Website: home-depot
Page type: orders-overview
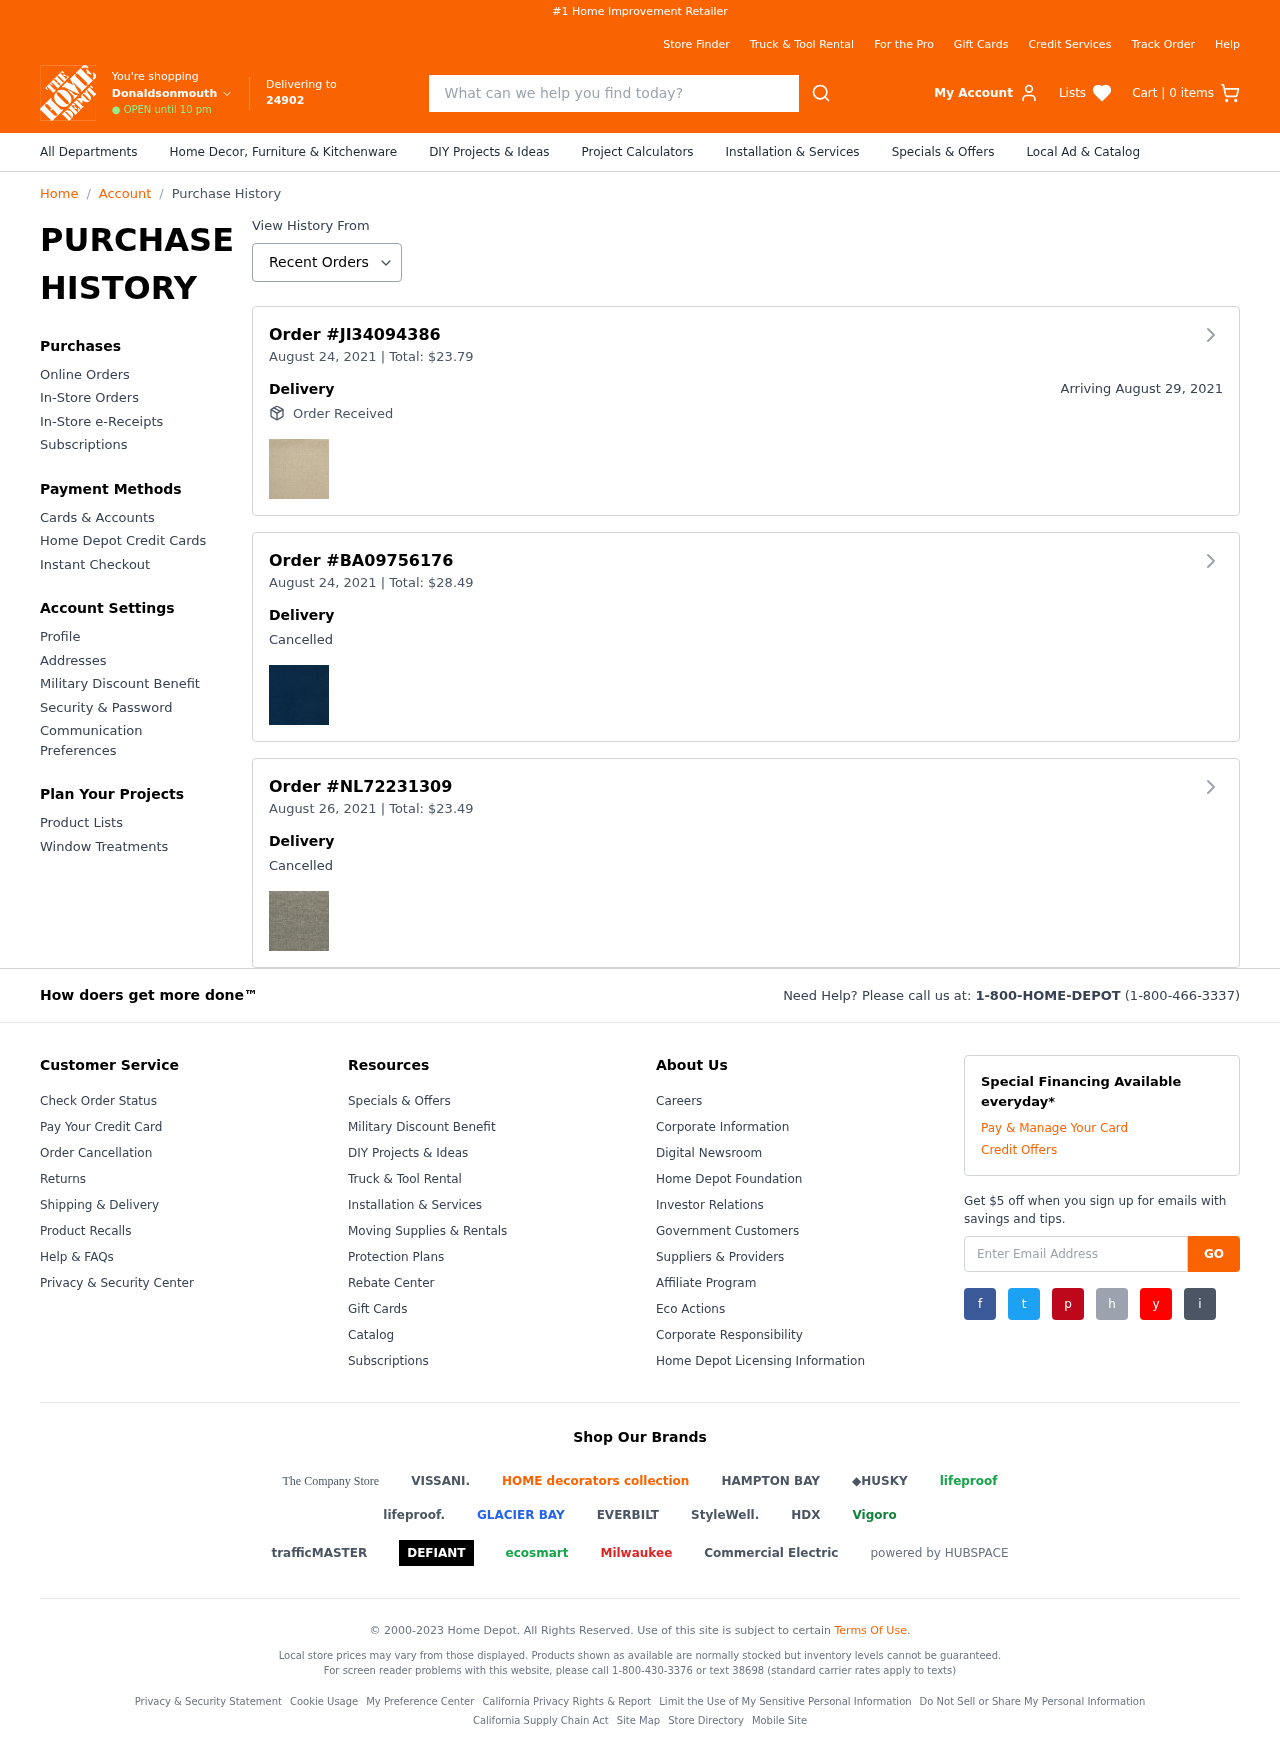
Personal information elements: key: PII_CITY
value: Donaldsonmouth
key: PII_POSTCODE
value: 24902
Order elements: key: ORDER_NUM_ITEMS
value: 0
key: ORDER_ID
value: JI34094386
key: ORDER_DATE
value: August 24, 2021
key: ORDER1_TOTAL
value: $23.79
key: ORDER_DELIVERY_DATE
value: August 29, 2021
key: ORDER2_ID
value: BA09756176
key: ORDER2_DATE
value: August 24, 2021
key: ORDER2_TOTAL
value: $28.49
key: ORDER3_ID
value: NL72231309
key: ORDER3_DATE
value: August 26, 2021
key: ORDER3_TOTAL
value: $23.49
Search elements: key: HEADER_SEARCH
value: What can we help you find today?